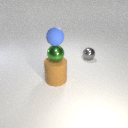
small blue rubber sphere above large brown rubber cylinder